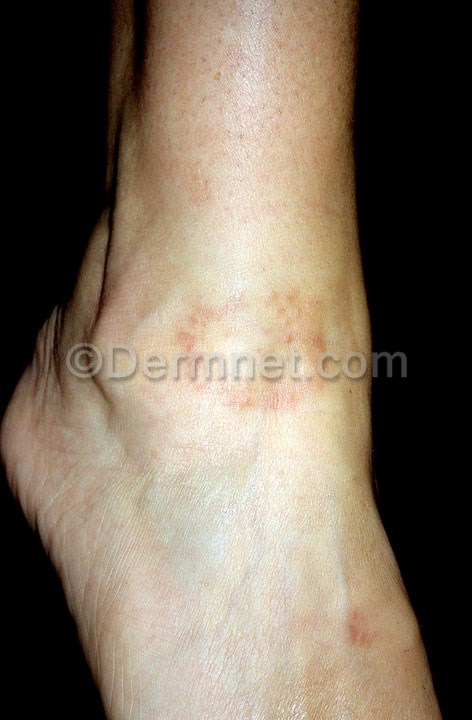
Disease: Systemic Disease